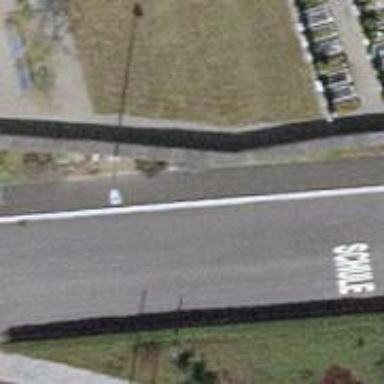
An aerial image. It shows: Retaining wall.